Question: I have a 'DrawerLayout (main_activity_drawer)', 'LinearLayout (main_activity_drawer_container)' (used as menu) and one 'LinearLayout (show info)'.
The problem is this third LinearLayout have ignored by Android. I set a #CDCDCD background for tests. How I can set height for this LinearLayout and why android ignore the height ?
>
'''
<?xml version="1.0" encoding="utf-8"?>
<android.support.v4.widget.DrawerLayout
xmlns:android="http://schemas.android.com/apk/res/android"
android:id="@+id/main_activity_drawer"
android:layout_width="match_parent"
android:layout_height="match_parent">
<fragment
android:id="@+id/gmap"
android:layout_width="match_parent"
android:layout_height="match_parent"
class="com.google.android.gms.maps.SupportMapFragment"/>
<LinearLayout
android:id="@+id/main_activity_details_container"
android:layout_width="wrap_content"
android:layout_height="50dp"
android:gravity="bottom"
android:paddingTop="4dp"
android:background="#CDCDCD">
<TextView
android:layout_width="wrap_content"
android:layout_height="wrap_content"
android:text="What's Up!"
android:textColor="#000000"/>
</LinearLayout>
<LinearLayout
android:id="@+id/main_activity_drawer_container"
android:layout_width="260dp"
android:layout_height="match_parent"
android:layout_gravity="start"
android:orientation="vertical"
android:divider="@android:color/transparent"
android:background="@drawable/menu_background_bitmap">
<include layout="@layout/main_activity_menu"/>
</LinearLayout>
</android.support.v4.widget.DrawerLayout>
'''
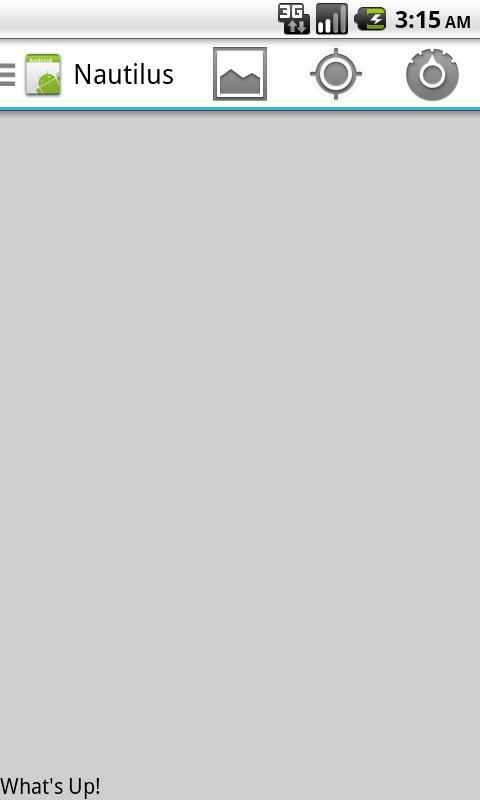
Answer: I think problem might be with fragment you have used it's having
'''
android:layout_width="match_parent"
android:layout_height="match_parent"
'''
this might be taking up more space that is why height gets ignored
try to use weight concept.